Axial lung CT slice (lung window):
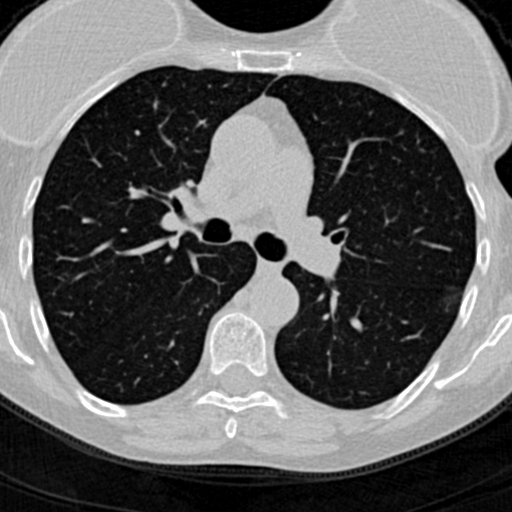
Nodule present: no